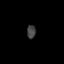
Tissue: prostate
Cell type: T cells
Senescence score: 0.3036
Nuclear area (px): 114
Mean DAPI intensity: 66.175